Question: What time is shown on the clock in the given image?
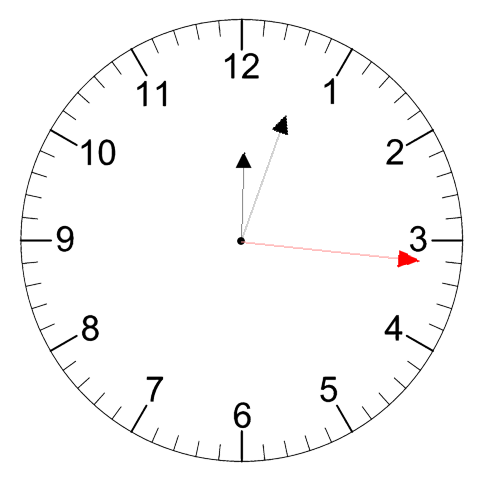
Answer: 12:03:16